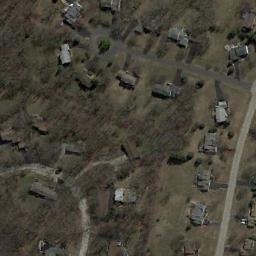
Label: residential